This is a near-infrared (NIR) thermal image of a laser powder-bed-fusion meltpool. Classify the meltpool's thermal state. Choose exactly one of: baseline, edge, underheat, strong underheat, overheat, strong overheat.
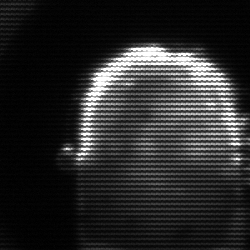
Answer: baseline